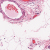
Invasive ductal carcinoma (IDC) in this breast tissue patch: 0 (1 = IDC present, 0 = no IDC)